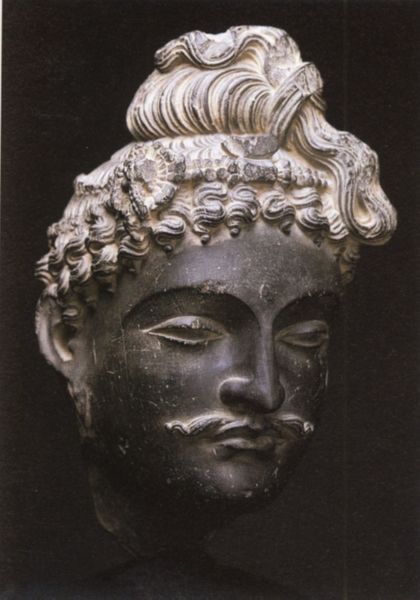
Titel: Head of a Bodhisattva
Institution: Santa Barbara, Santa Barbara Museum of Art
Schlagwörter: dunkel, kopf, mann, weiß, frisur, grau, haar, nase, schmuck, schwarz, bart, gesicht, haupt, haare, locken, skulptur, dutt, detail, büste, schlitzaugen, schnauzer, antike, asien, lockig, asiatisch, china, schwart, gips, lockenkopf, indisch, mongole, bun, ärchäologie